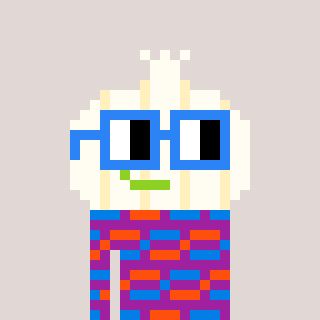
a pixel art character with square blue glasses, a garlic-shaped head and a magenta-colored body on a warm background